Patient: sex F, age 35
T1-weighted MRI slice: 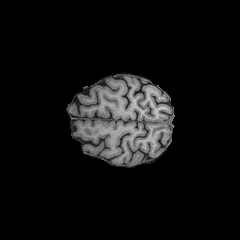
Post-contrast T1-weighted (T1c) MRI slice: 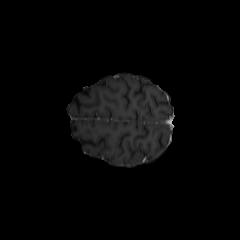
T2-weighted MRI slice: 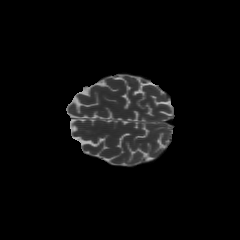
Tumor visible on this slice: no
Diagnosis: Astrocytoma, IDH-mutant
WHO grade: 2